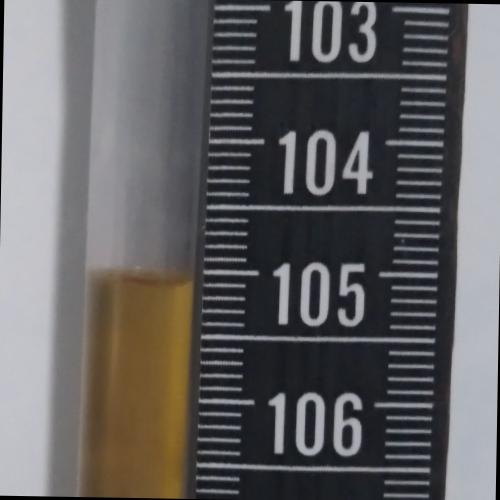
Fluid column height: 105.1 cm